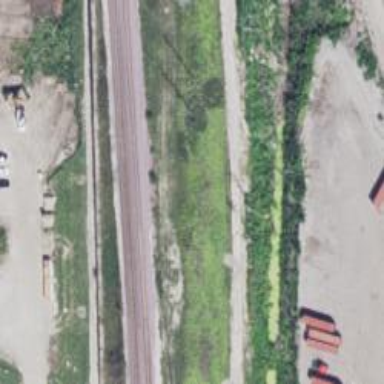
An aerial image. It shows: Abandoned railway.